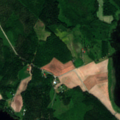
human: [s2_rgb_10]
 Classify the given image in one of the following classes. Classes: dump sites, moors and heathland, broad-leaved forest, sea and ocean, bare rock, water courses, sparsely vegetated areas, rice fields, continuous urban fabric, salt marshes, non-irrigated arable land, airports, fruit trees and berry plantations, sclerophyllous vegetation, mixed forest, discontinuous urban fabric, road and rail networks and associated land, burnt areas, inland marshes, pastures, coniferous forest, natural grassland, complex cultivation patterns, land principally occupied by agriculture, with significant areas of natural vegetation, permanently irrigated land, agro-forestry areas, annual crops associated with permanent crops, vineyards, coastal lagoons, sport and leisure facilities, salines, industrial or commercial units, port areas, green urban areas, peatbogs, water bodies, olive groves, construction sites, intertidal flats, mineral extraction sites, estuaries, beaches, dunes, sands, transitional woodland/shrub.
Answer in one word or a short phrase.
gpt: non-irrigated arable land, land principally occupied by agriculture, with significant areas of natural vegetation, mixed forest, water bodies